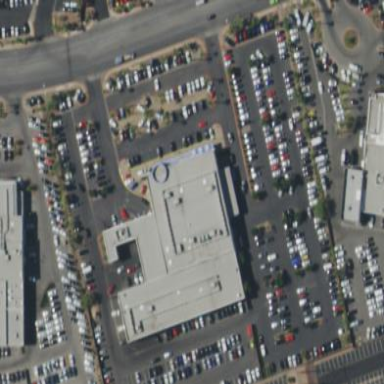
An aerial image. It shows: Car shop building.